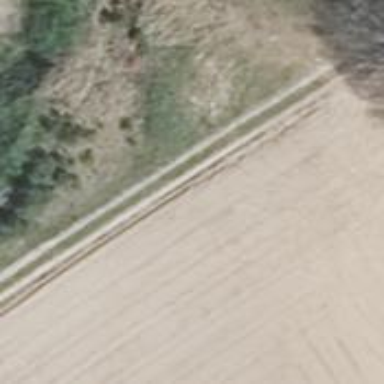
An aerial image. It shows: Sandy track.